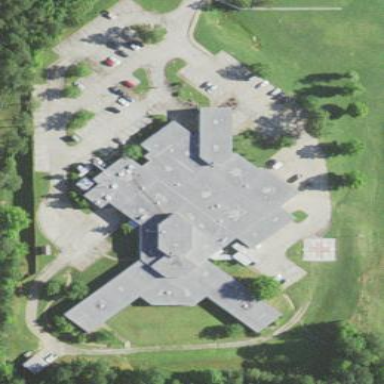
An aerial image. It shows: Hospital.